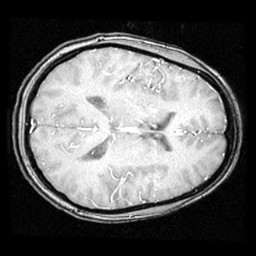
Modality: inplaneT1
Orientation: axial
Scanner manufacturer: ge
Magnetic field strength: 3 T
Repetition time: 0.2 s
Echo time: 0.0036 s